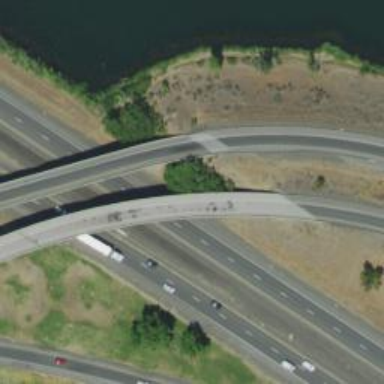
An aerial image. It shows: Motorway bridge.